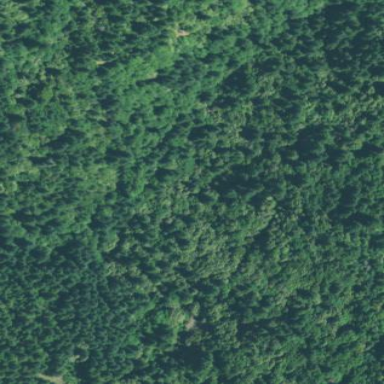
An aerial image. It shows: Forest area.